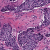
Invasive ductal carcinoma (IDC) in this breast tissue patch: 0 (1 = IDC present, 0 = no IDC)